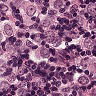
Metastatic tissue present: yes